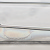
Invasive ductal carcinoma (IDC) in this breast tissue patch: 0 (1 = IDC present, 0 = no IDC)